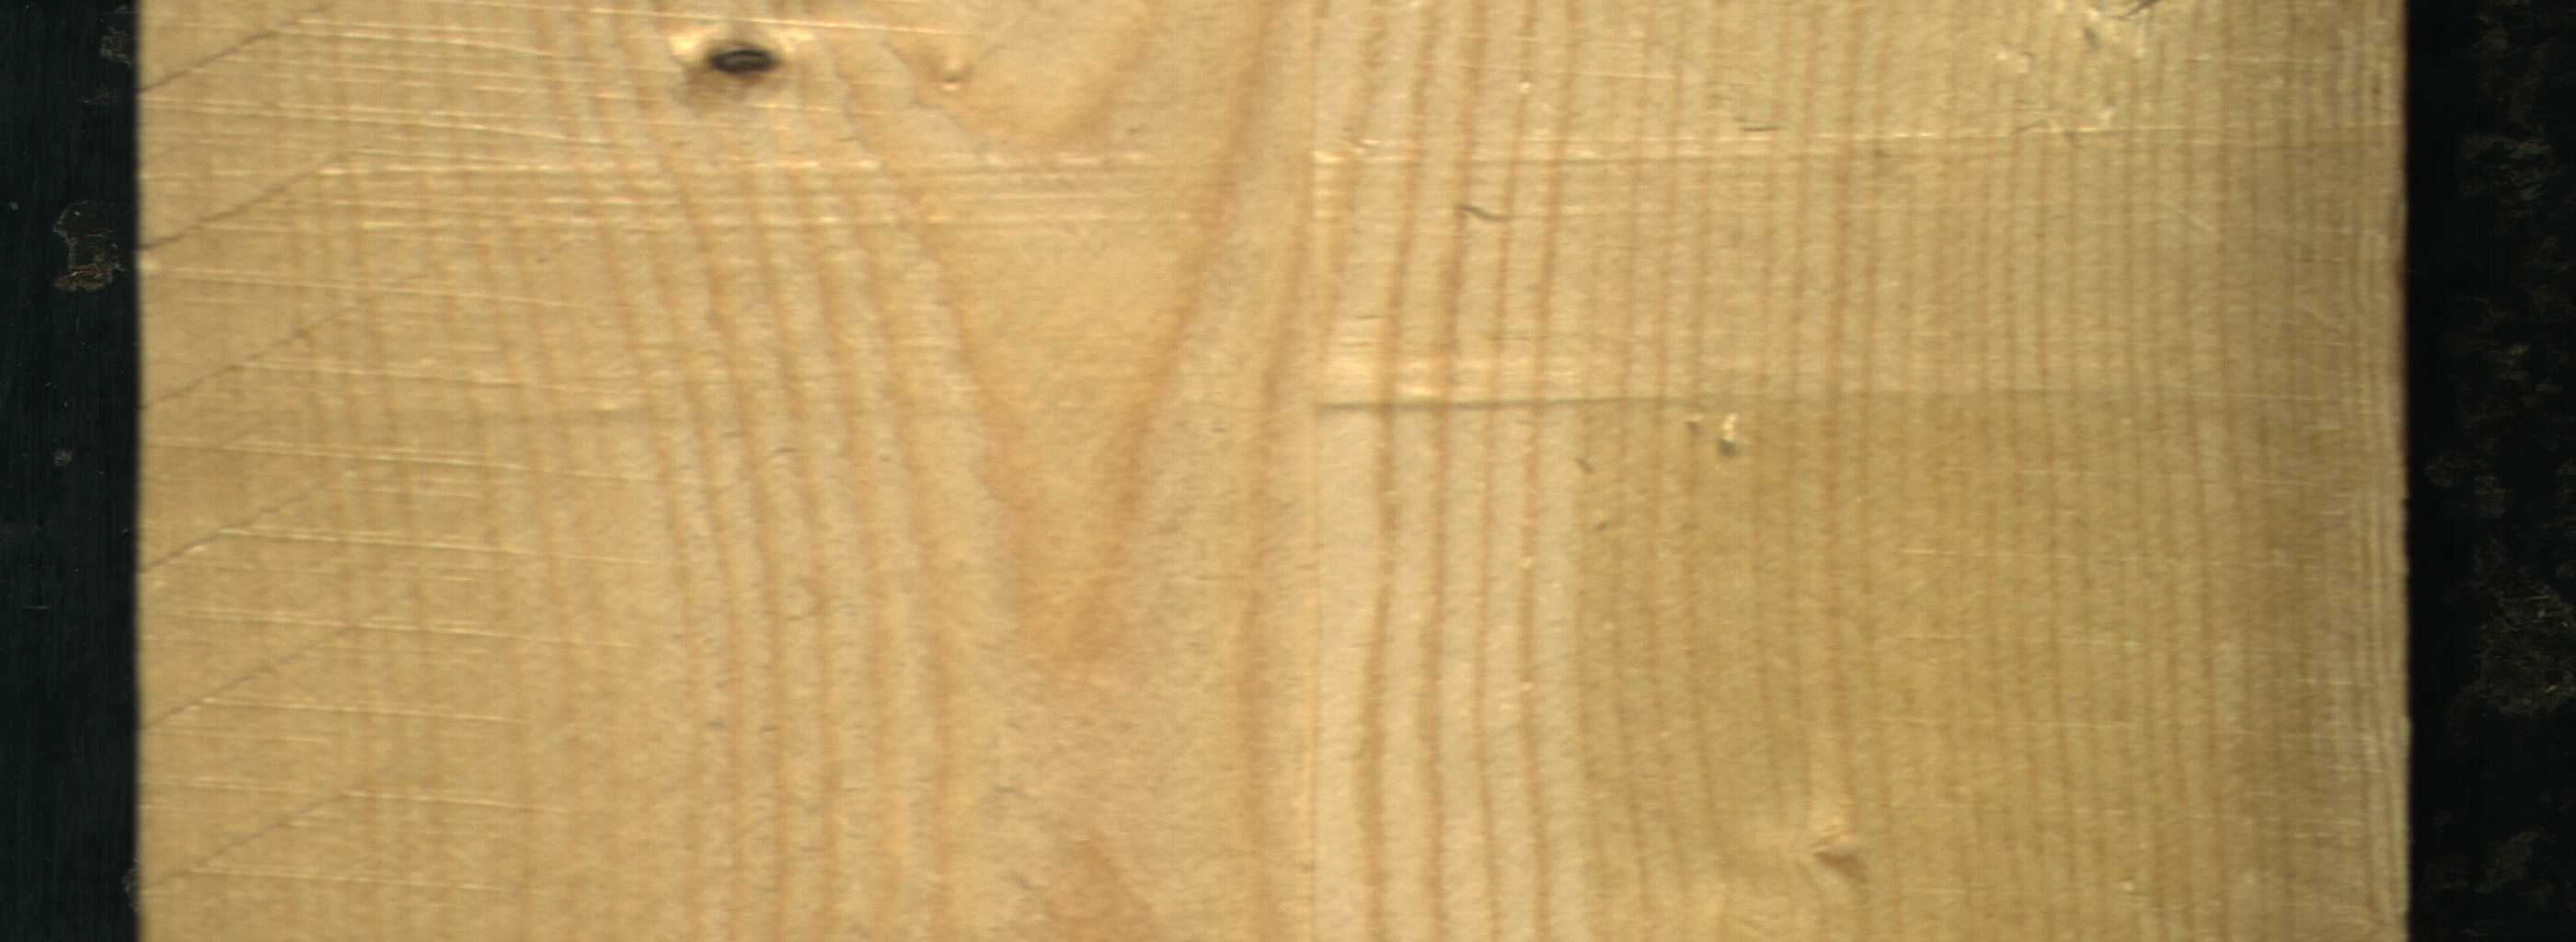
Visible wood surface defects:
Dead_Knot